Interaction volume radius: 5 \u00c5
Interaction volume height: 10 \u00c5
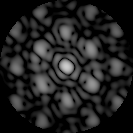
Disorder parameter: 0.473